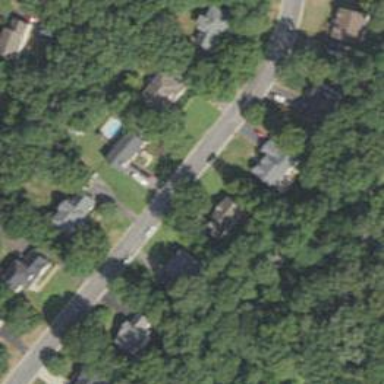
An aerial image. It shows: Residential road.